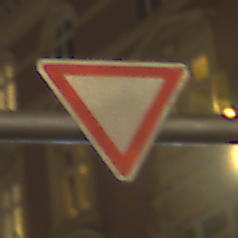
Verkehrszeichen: VorfahrtGewaehren
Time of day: Night
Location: Outdoor (Urban)
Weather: Clear
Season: NotSpecified
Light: Artificial